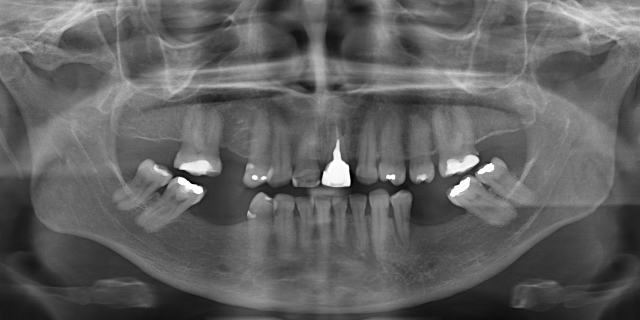
adult